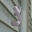
Label: 3